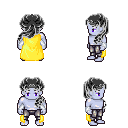
a pixel art fantasy rpg character, male body template, dark elf, purple skin, yellow cape, metal pants, gray princess hairstyle, iron tiara, white cloth bracers, four views (front, back, left, right), 2x2 character sprite sheet, small pixel art, hard edges, no anti-aliasing